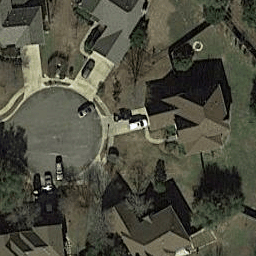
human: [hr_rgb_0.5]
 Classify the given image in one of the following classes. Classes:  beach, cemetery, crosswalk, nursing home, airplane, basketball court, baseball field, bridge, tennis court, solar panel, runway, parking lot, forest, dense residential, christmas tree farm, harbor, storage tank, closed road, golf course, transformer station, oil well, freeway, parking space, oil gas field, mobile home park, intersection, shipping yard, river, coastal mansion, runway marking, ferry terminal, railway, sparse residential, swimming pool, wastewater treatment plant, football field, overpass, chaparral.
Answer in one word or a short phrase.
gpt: closed road